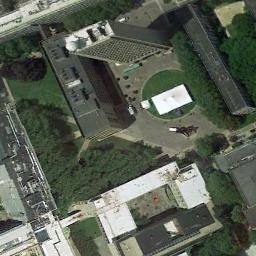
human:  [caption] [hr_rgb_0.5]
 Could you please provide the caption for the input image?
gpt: A commercial area with some buildings is surrounded by some trees .

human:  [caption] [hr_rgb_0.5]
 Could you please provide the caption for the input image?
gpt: The commercial area is consist of many buildings next to the trees .

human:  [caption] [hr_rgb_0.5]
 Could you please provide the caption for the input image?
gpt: In a business district there are several tall buildings of different shapes and several roads with many cars and many trees .

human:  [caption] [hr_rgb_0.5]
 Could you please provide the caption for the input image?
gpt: There are three trees in the picture .

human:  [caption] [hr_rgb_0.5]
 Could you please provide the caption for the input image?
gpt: Some buildings with green trees around on a commercial area .